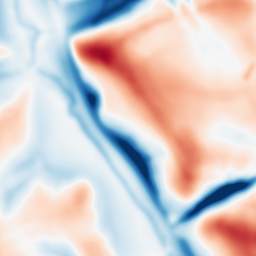
Category: multiscale
Decomposition family: dog
Decomposition parameters: sigma_low: 3
sigma_high: 20
Upsampling method: bicubic_3x
Upsampling parameters: scale: 3
Upsampling scale: 3